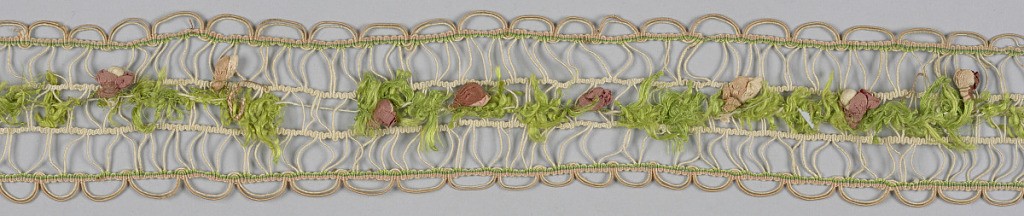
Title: Trimming
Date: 18th century
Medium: linen, silk, wire
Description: Woven openwork linen band wound with pink and white silk. Green silk floss foliage band down the center, dotted with buds of ribbon in shades of pink, white, dark purple and red.